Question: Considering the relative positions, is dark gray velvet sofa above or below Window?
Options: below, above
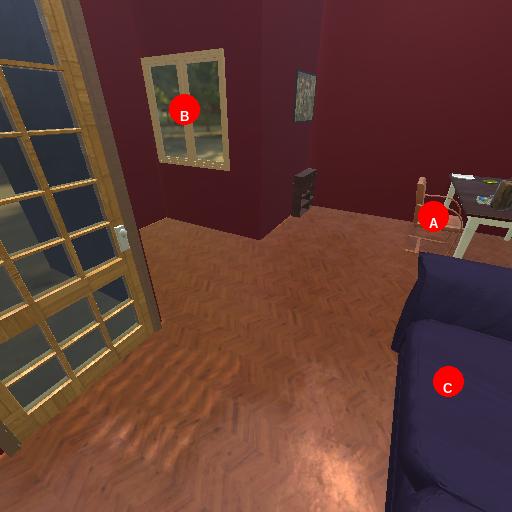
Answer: below